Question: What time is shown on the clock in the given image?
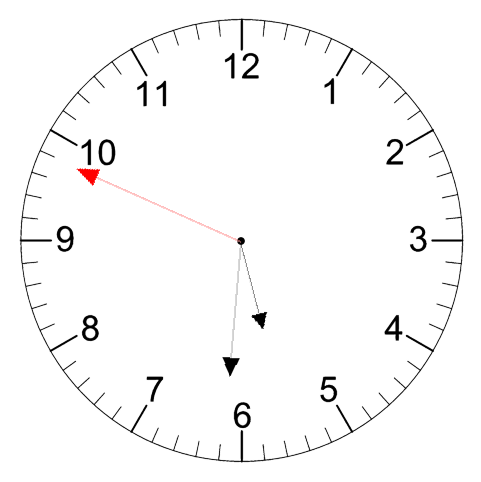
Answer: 05:30:49